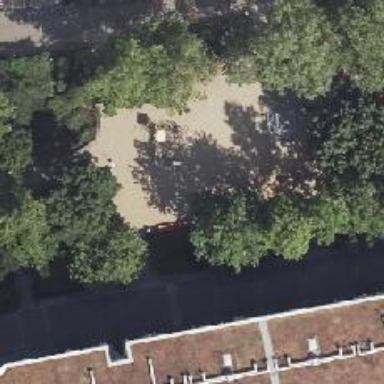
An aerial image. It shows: Playground with springy equipment.